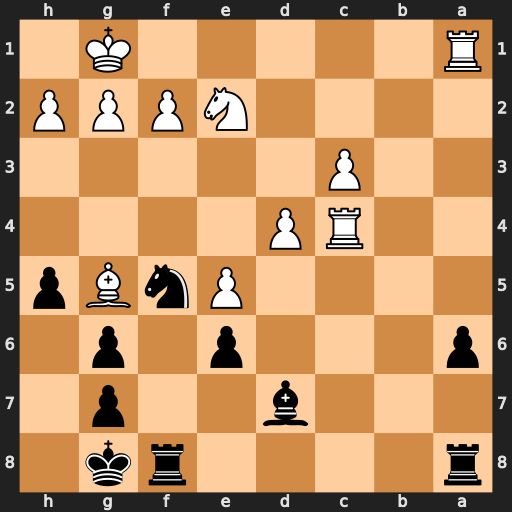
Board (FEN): r4rk1/3b2p1/p3p1p1/4PnBp/2RP4/2P5/4NPPP/R5K1
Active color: b
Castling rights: -
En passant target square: -
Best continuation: Bb5 Rc5 Bxe2